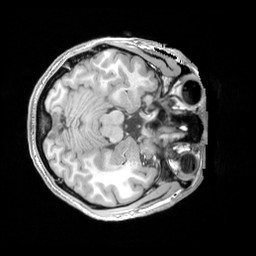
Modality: T1w
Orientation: axial
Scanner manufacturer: siemens
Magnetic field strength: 3 T
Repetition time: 2.53 s
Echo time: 0.00326 s